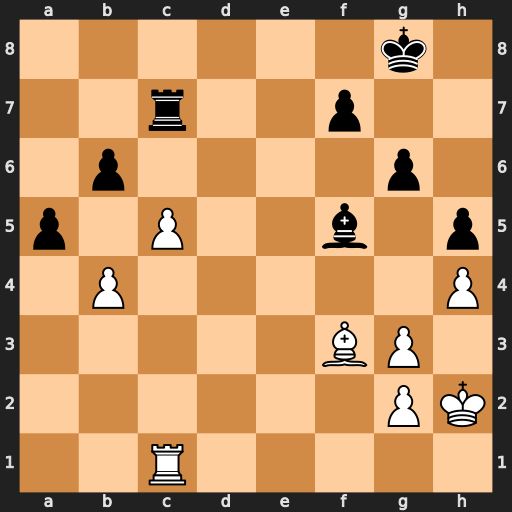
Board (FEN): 6k1/2r2p2/1p4p1/p1P2b1p/1P5P/5BP1/6PK/2R5
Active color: w
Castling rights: -
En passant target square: -
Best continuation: cxb6 Rxc1 b7 axb4 b8=Q+